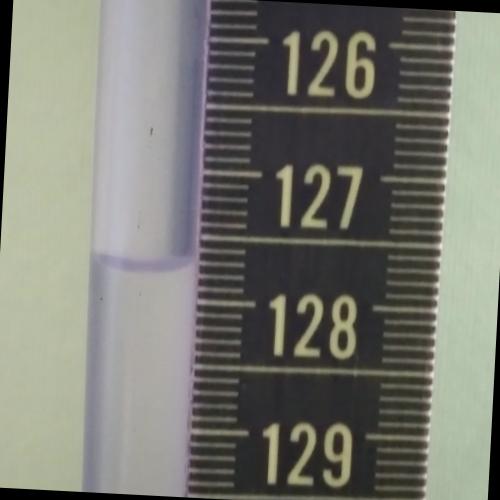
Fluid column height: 127.7 cm